Aerial crown-view tile of a tropical tree (Barro Colorado Island, Panama), acquired 20250818:
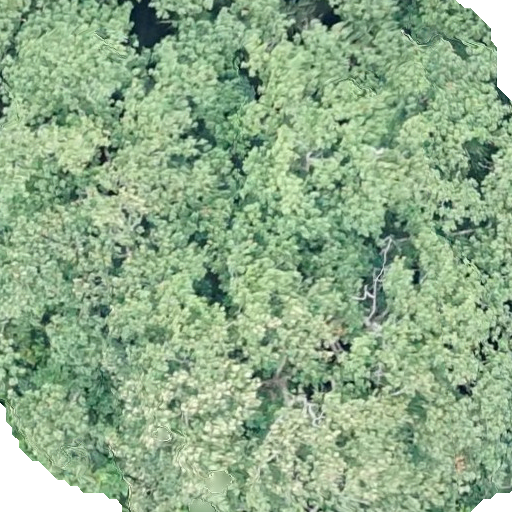
Species: Hieronyma alchorneoides
GBIF accepted scientific name: Hieronyma alchorneoides
Crown area: 511.416 m²